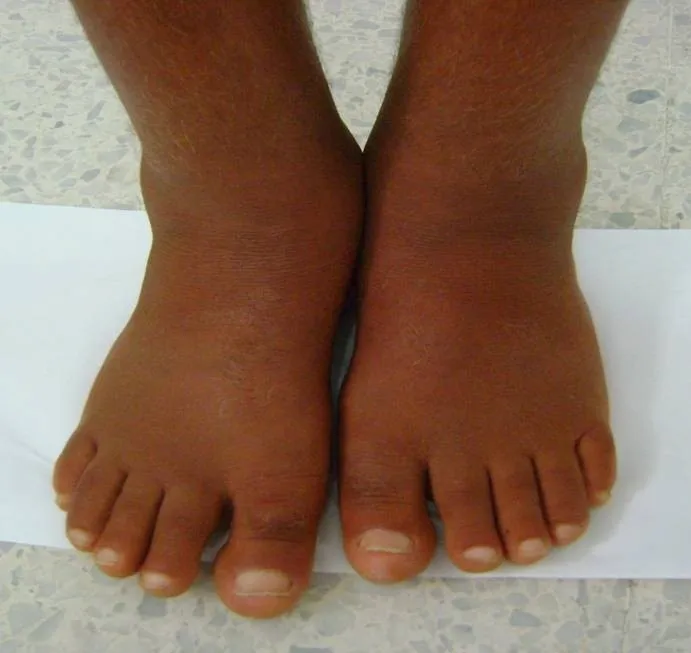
Hypertrophy of his feet and ankles with edema.
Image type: medical_photograph (skin_photograph)